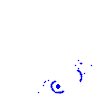
Particle: proton